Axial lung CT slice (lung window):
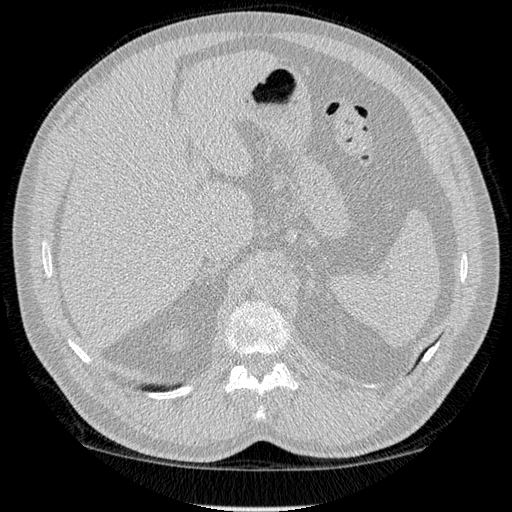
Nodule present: no